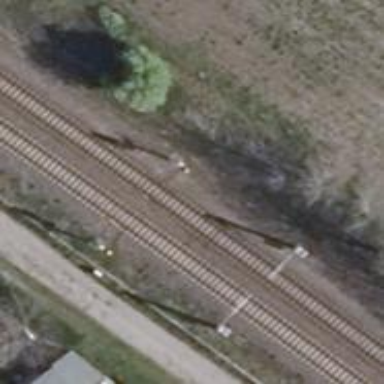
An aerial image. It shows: Railway signal.